Question: I've already tried to align the smallprogressbar with the textview putting them into a linear layout but it doesn't work. Tryed with 'android:layout_gravity="left"' but it crashes.

'''
<?xml version="1.0" encoding="utf-8"?>
<LinearLayout xmlns:android="http://schemas.android.com/apk/res/android"
android:layout_width="fill_parent"
android:layout_height="fill_parent"
android:orientation="vertical" >
<TextView
android:layout_width="fill_parent"
android:layout_height="wrap_content"
android:layout_margin="10dp"
android:text="@string/calibration_1"
android:textColor="#33b5e5"
android:textSize="16dp"
android:textStyle="bold" />
<LinearLayout
android:layout_width="match_parent"
android:layout_height="match_parent" >
<TextView
android:id="@+id/tvNumberWaves"
android:layout_width="wrap_content"
android:layout_height="wrap_content"
android:layout_marginLeft="10dp"
android:text="@string/calibration_2"
android:textColor="#FFFFFF"
android:textSize="18dp" />
<ProgressBar
android:id="@+id/progressBar1"
style="?android:attr/progressBarStyleSmall"
android:layout_width="wrap_content"
android:layout_height="wrap_content" />
</LinearLayout>
<LinearLayout
android:layout_width="match_parent"
android:layout_height="match_parent" >
<TextView
android:id="@+id/tvIntervalWaves"
android:layout_width="wrap_content"
android:layout_height="wrap_content"
android:layout_marginLeft="10dp"
android:text="@string/calibration_3"
android:textColor="#FFFFFF"
android:textSize="18dp" />
<ProgressBar
android:id="@+id/progressBar2"
style="?android:attr/progressBarStyleSmall"
android:layout_width="wrap_content"
android:layout_height="wrap_content" />
</LinearLayout>
<Button
android:id="@+id/bSetValues"
android:layout_width="match_parent"
android:layout_height="wrap_content"
android:layout_margin="10dp"
android:text="@string/calibration_5" />
<ScrollView
android:layout_width="fill_parent"
android:layout_height="wrap_content" >
<TextView
android:layout_width="fill_parent"
android:layout_height="wrap_content"
android:layout_margin="10dp"
android:text="@string/calibration_6" />
</ScrollView>
</LinearLayout>
'''
Code updated to match your answer.
I put the whole code to show what I have.
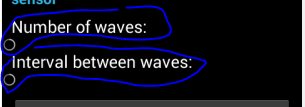
Answer: Change this line:
'''
android:orientation="vertical"
'''
to this:
'''
android:orientation="horizontal"
'''
Without seeing the rest of your source, I don't know if that will mess up other parts of your layout, so you'll probably want to wrap the 'TextView' and 'ProgressBar' in their own 'LinearLayout'.
'''
<?xml version="1.0" encoding="utf-8"?>
<LinearLayout xmlns:android="http://schemas.android.com/apk/res/android"
android:layout_width="fill_parent"
android:layout_height="fill_parent"
android:orientation="vertical" >
<TextView
android:layout_width="fill_parent"
android:layout_height="wrap_content"
android:layout_margin="10dp"
android:text="@string/calibration_1"
android:textColor="#33b5e5"
android:textSize="16dp"
android:textStyle="bold" />
<LinearLayout
android:layout_width="match_parent"
android:layout_height="wrap_content" >
<TextView
android:id="@+id/tvNumberWaves"
android:layout_width="wrap_content"
android:layout_height="wrap_content"
android:layout_marginLeft="10dp"
android:text="@string/calibration_2"
android:textColor="#FFFFFF"
android:textSize="18dp" />
<ProgressBar
android:id="@+id/progressBar1"
style="?android:attr/progressBarStyleSmall"
android:layout_width="wrap_content"
android:layout_height="wrap_content" />
</LinearLayout>
<LinearLayout
android:layout_width="match_parent"
android:layout_height="wrap_content" >
<TextView
android:id="@+id/tvIntervalWaves"
android:layout_width="wrap_content"
android:layout_height="wrap_content"
android:layout_marginLeft="10dp"
android:text="@string/calibration_3"
android:textColor="#FFFFFF"
android:textSize="18dp" />
<ProgressBar
android:id="@+id/progressBar2"
style="?android:attr/progressBarStyleSmall"
android:layout_width="wrap_content"
android:layout_height="wrap_content" />
</LinearLayout>
<Button
android:id="@+id/bSetValues"
android:layout_width="match_parent"
android:layout_height="wrap_content"
android:layout_margin="10dp"
android:text="@string/calibration_5" />
<ScrollView
android:layout_width="fill_parent"
android:layout_height="wrap_content" >
<TextView
android:layout_width="fill_parent"
android:layout_height="wrap_content"
android:layout_margin="10dp"
android:text="@string/calibration_6" />
</ScrollView>
</LinearLayout>
'''